Interaction volume radius: 5 \u00c5
Interaction volume height: 15 \u00c5
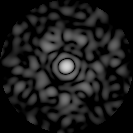
Disorder parameter: 0.87